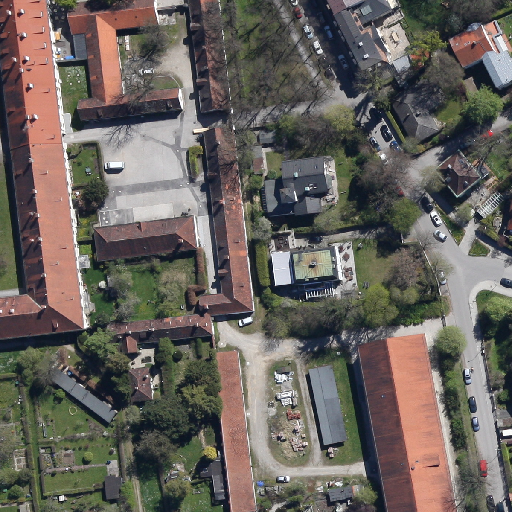
Referring expression: vehicle in the parking area